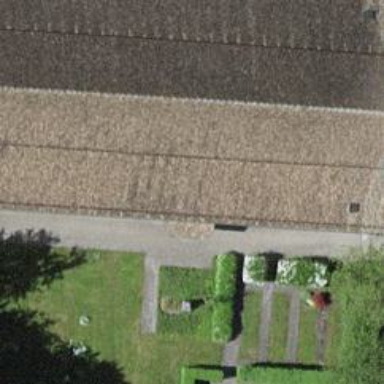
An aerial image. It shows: Historic church serving as place of worship.